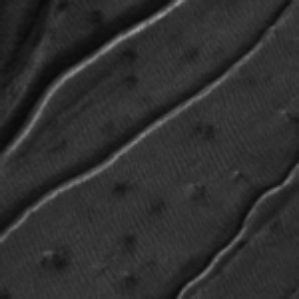
Label: frost